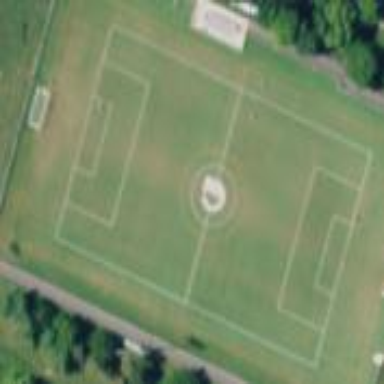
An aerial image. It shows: Artificial turf soccer pitch for leisure sports.